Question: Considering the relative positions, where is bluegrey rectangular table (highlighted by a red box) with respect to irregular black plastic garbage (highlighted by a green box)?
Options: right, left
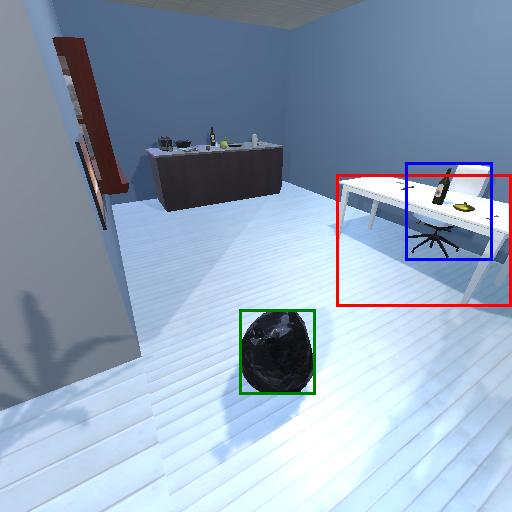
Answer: right